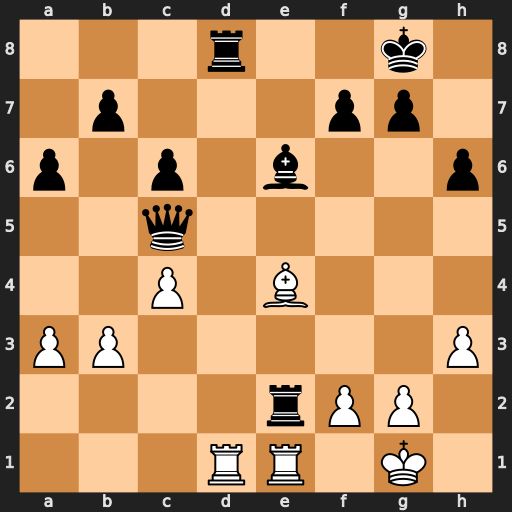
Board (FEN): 3r2k1/1p3pp1/p1p1b2p/2q5/2P1B3/PP5P/4rPP1/3RR1K1
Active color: w
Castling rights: -
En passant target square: -
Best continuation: Rxd8+ Qf8 Rxf8+ Kxf8 Rxe2